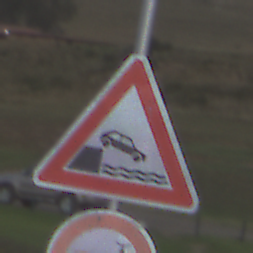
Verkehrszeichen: Ufer
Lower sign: VerbotUeberholenEinspurigeFahrzeuge
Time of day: SunriseSunset
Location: Outdoor (RoadRail)
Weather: PartlyCloudy
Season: NotSpecified
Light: Natural